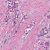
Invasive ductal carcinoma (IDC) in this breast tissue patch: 1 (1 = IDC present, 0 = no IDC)